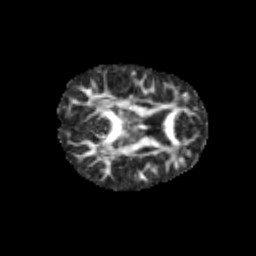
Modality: FA
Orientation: axial
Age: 10
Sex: female
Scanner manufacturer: siemens
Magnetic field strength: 3 T
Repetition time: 3.8 s
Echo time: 0.07 s